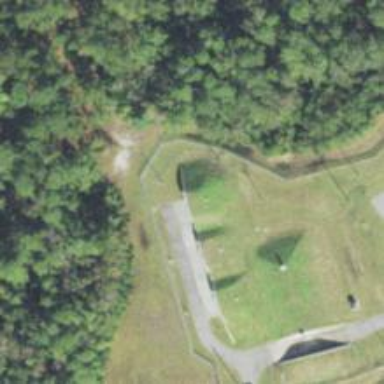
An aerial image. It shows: Military bunker for protection and defense.